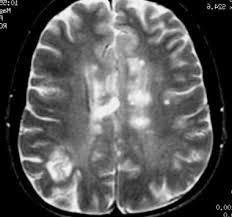
Label: notumor